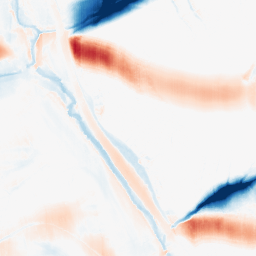
Category: morphological
Decomposition family: morphological_ellipse
Decomposition parameters: operation: average
width: 50
height: 10
Upsampling method: bicubic
Upsampling parameters: scale: 8
Upsampling scale: 8